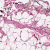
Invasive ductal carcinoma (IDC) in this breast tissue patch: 0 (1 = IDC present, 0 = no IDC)